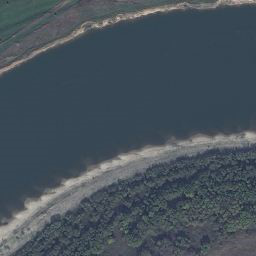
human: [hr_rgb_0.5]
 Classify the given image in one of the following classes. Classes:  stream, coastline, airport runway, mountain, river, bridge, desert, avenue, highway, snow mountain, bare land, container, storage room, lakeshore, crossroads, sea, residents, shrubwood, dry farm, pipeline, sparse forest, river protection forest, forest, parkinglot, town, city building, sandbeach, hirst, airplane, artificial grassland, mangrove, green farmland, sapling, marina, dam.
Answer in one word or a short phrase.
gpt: river